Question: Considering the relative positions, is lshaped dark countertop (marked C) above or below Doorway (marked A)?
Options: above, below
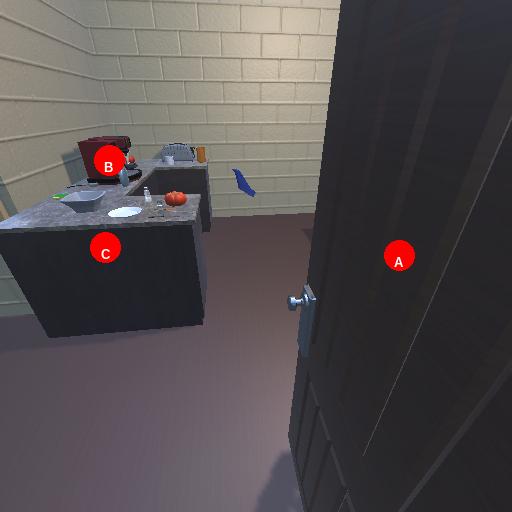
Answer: above